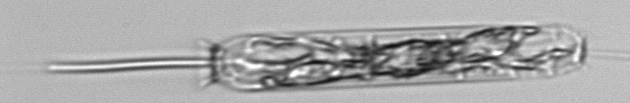
Label: Ditylum_brightwellii